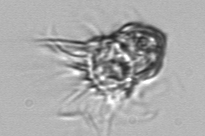
Label: Strombidium_inclinatum